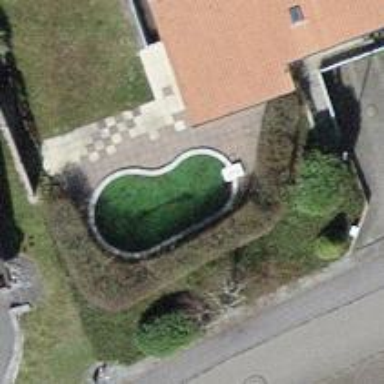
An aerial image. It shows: Swimming pool located in leisure land.